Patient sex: M
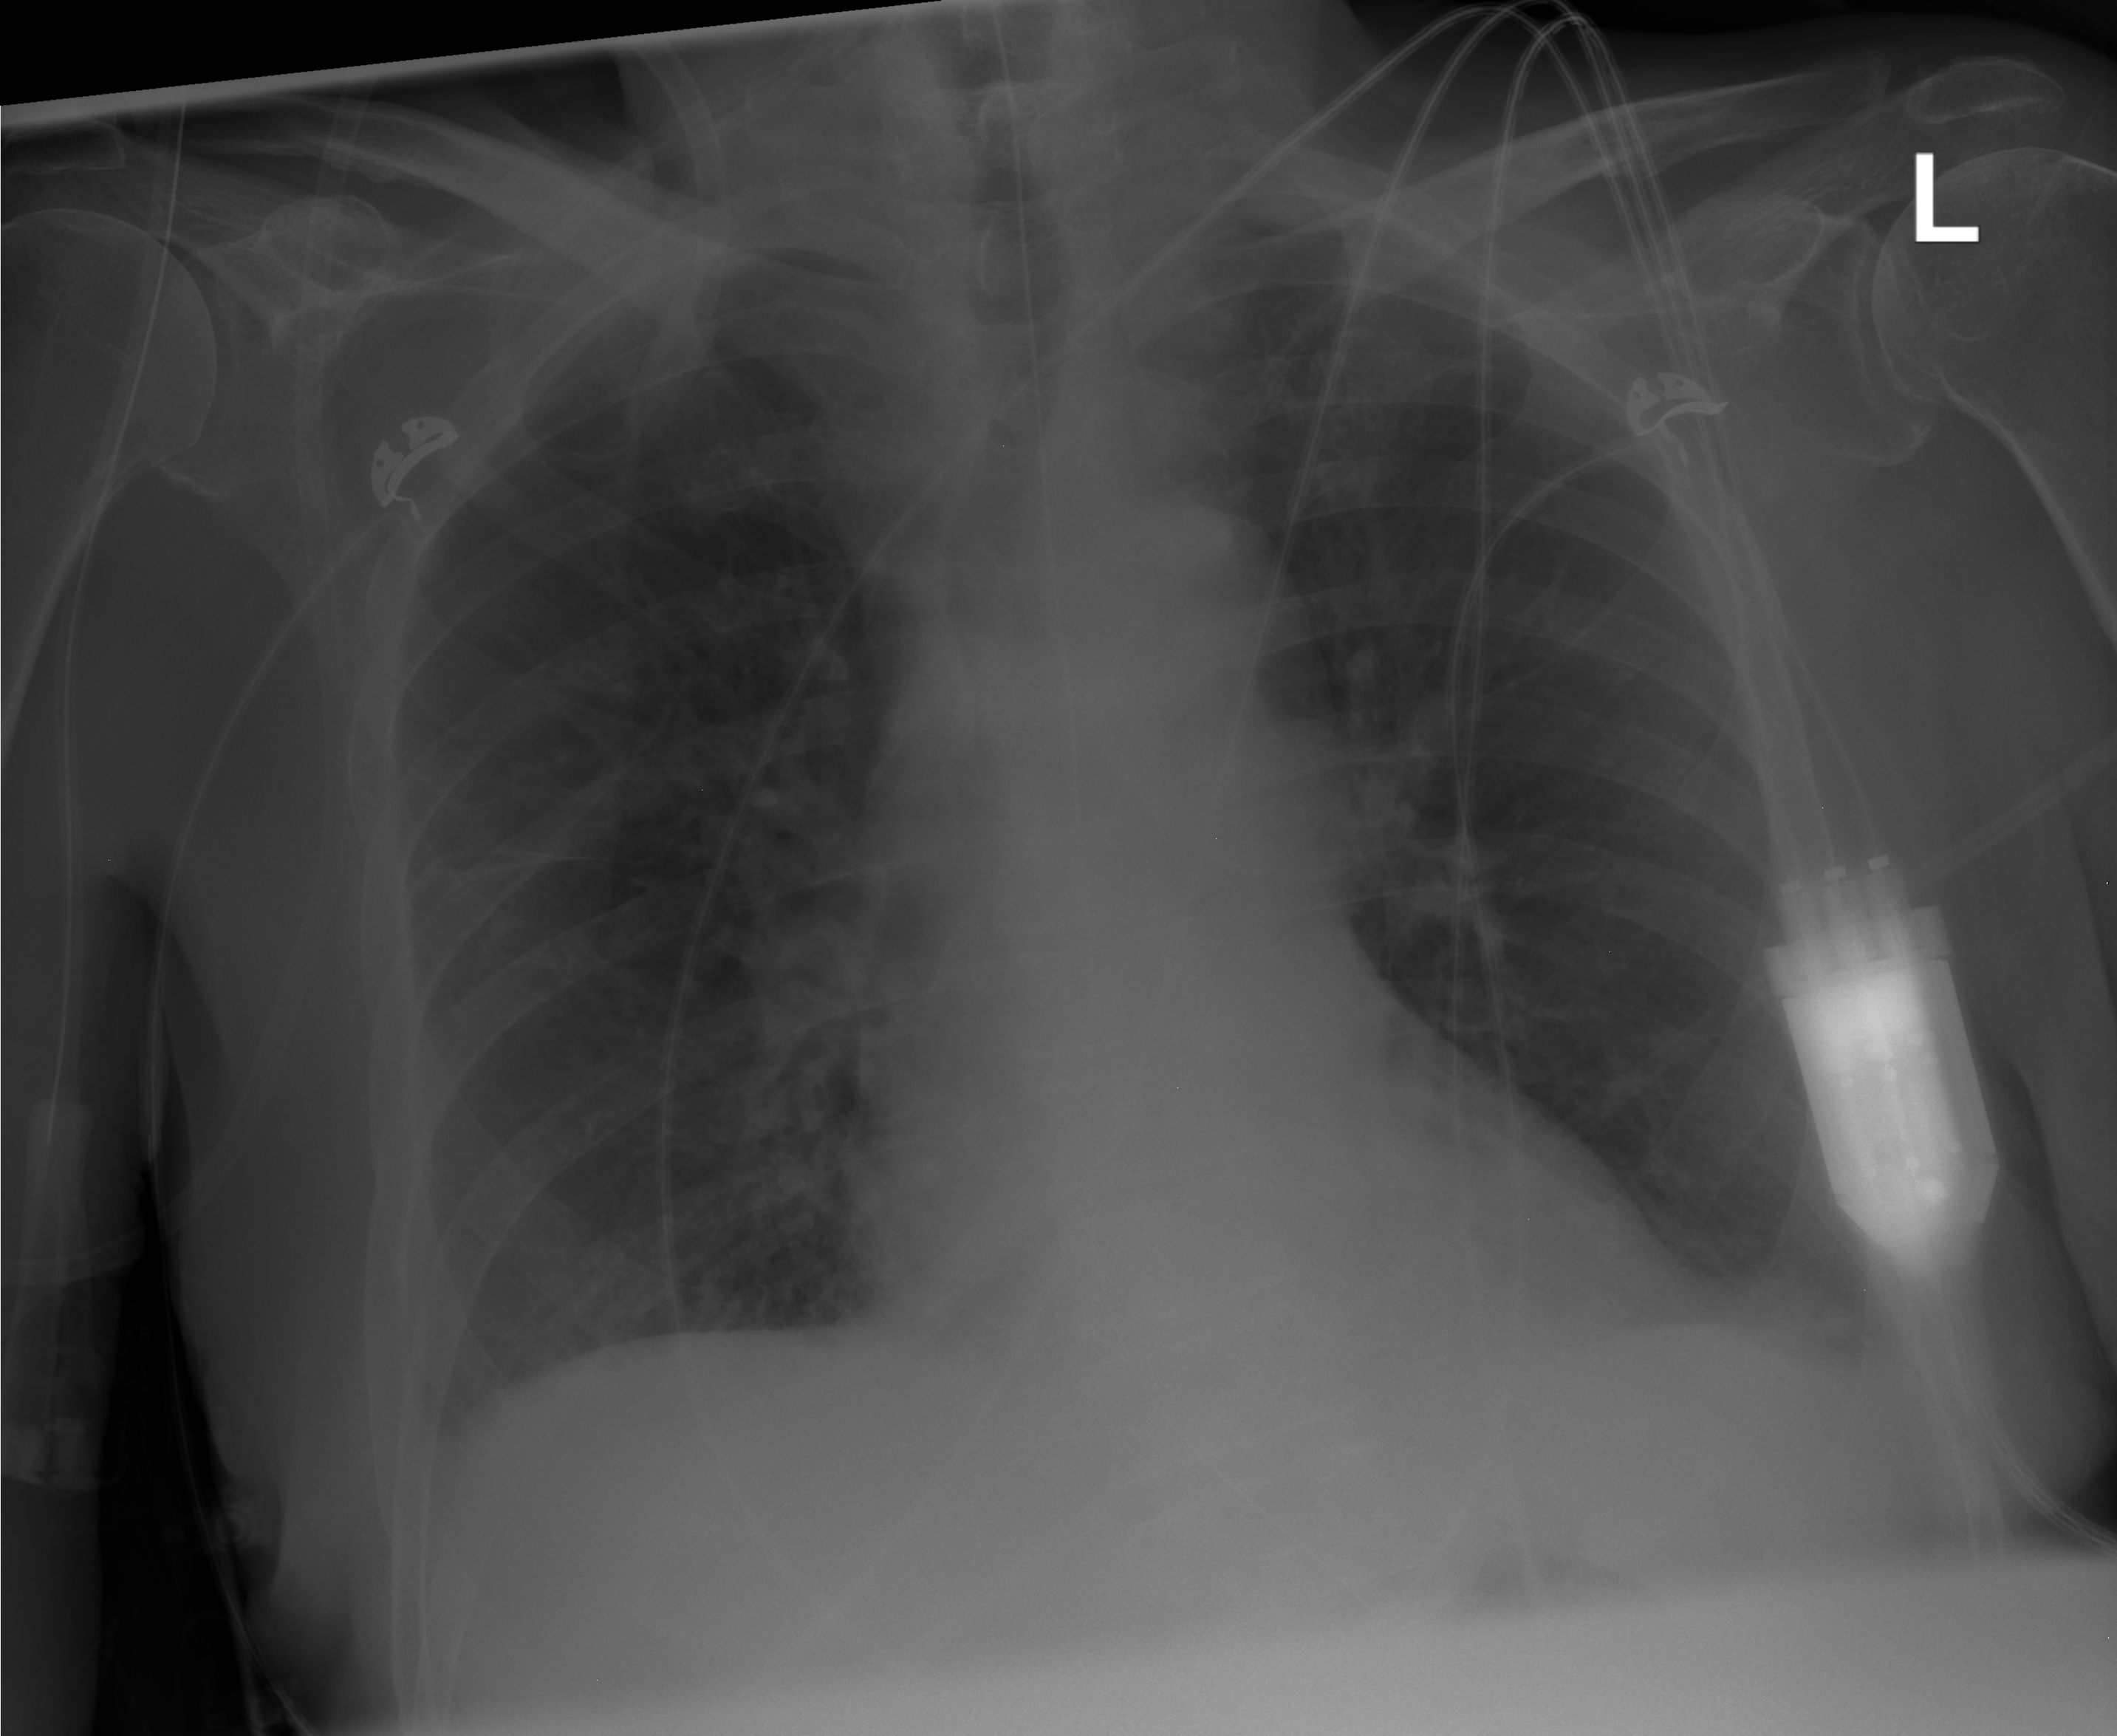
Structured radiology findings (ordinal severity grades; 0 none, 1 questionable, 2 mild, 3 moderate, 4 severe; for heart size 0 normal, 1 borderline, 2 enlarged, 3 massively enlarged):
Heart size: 0
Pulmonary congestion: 2
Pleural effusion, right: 2
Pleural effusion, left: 2
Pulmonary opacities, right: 0
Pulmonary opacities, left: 0
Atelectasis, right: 0
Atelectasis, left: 2